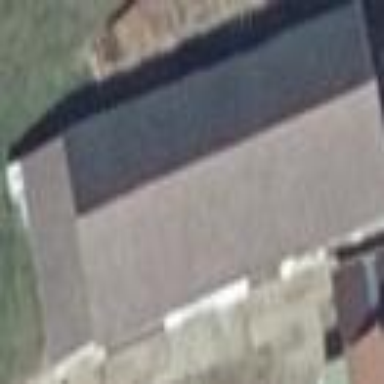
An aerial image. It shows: Flat roof building with grey roof.